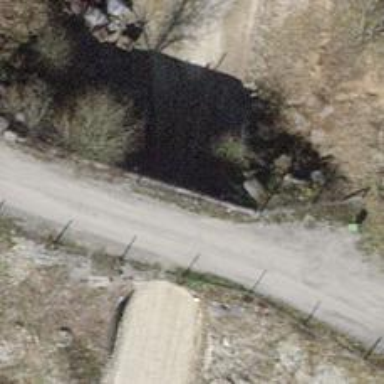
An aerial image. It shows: Alley with compacted surface that goes through tunnel.